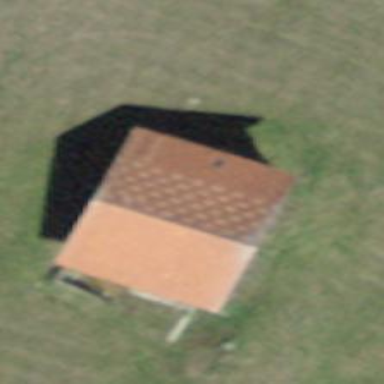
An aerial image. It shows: Rural barn.